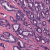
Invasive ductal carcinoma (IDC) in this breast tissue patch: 1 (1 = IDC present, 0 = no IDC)